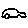
Label: car